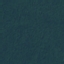
Land use / land cover class: Forest